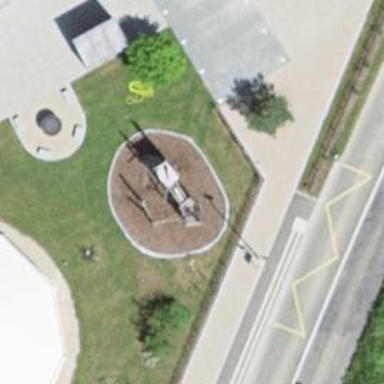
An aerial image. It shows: Playground with themed structure.